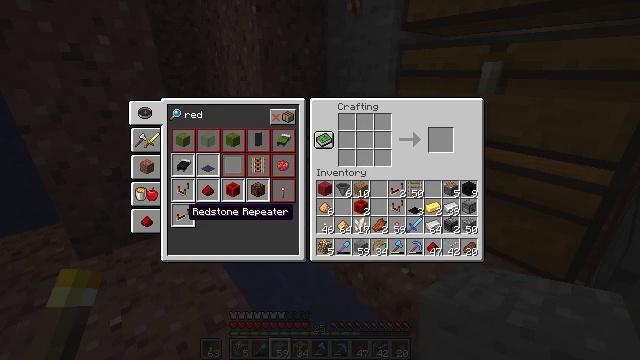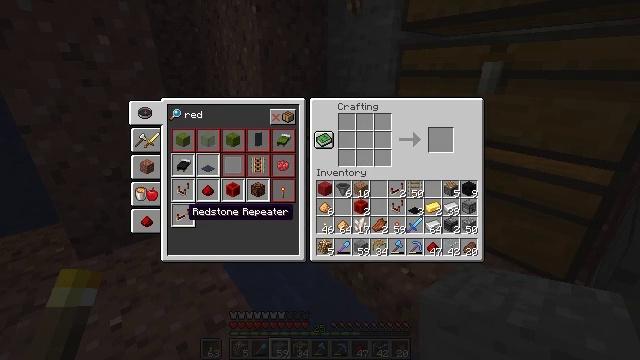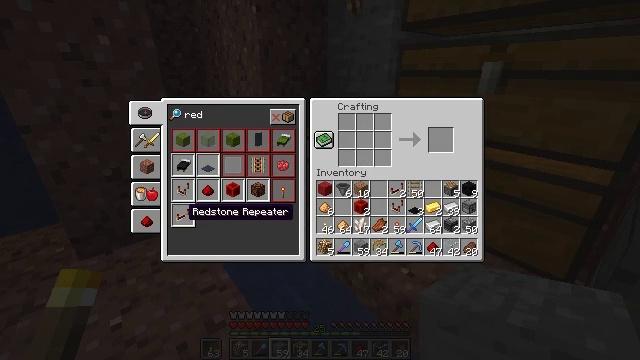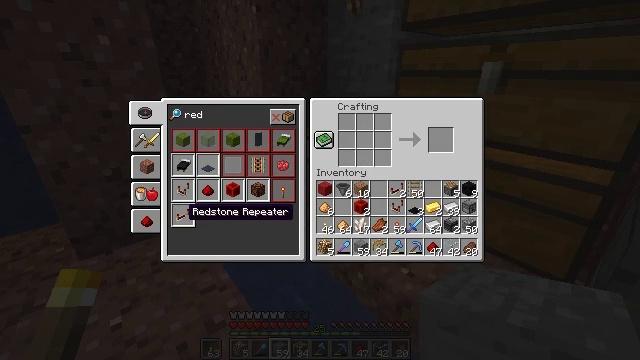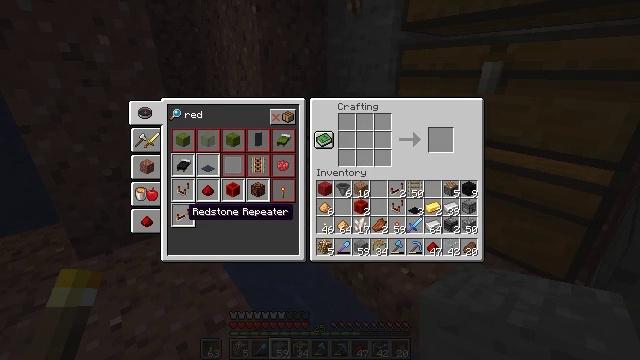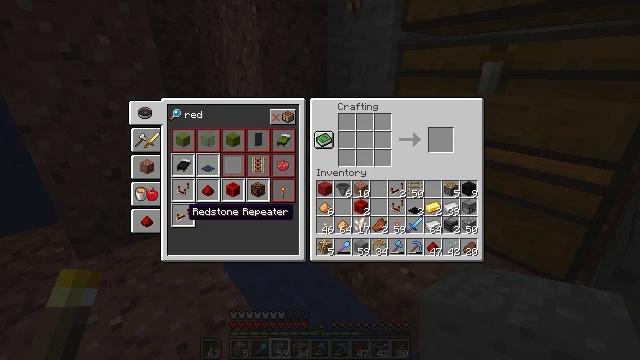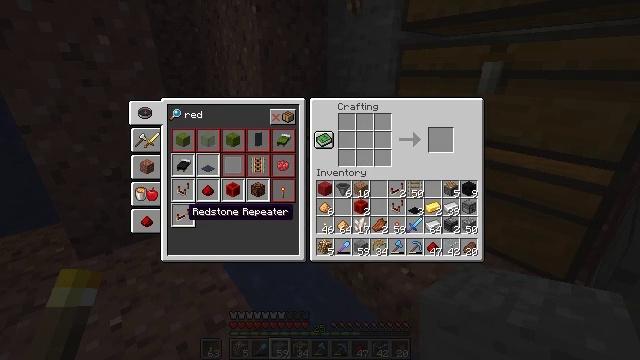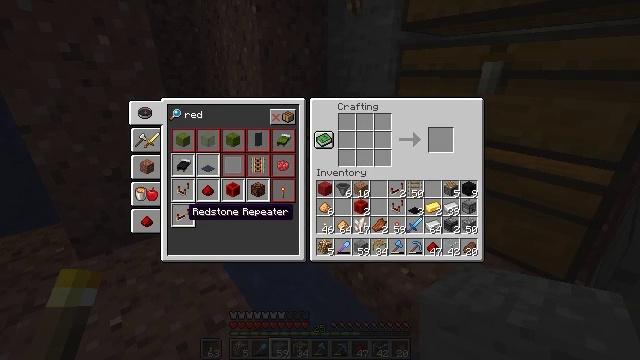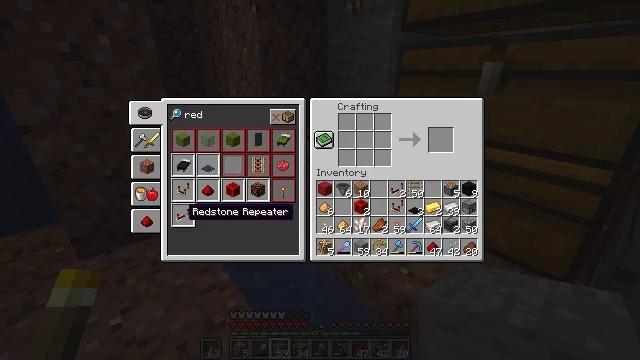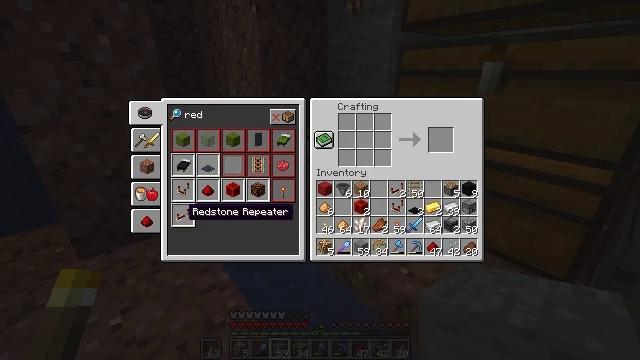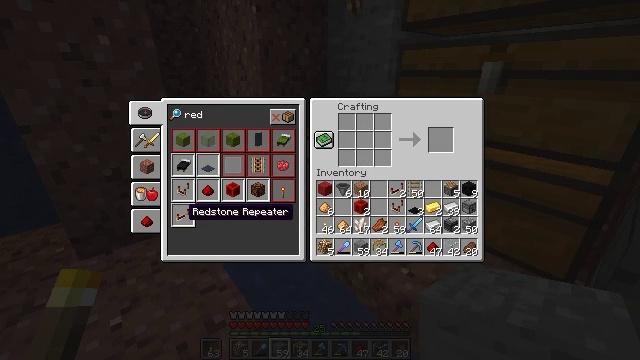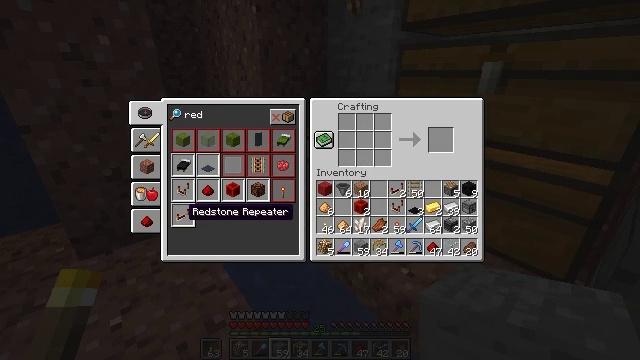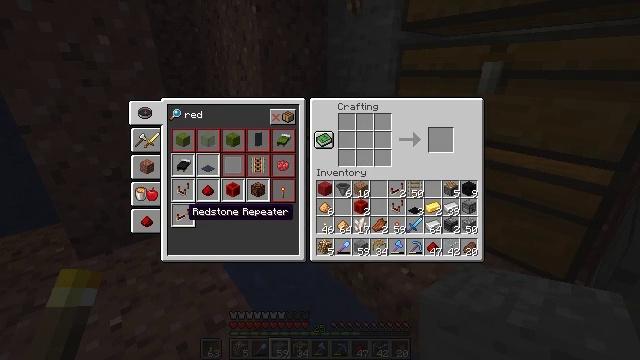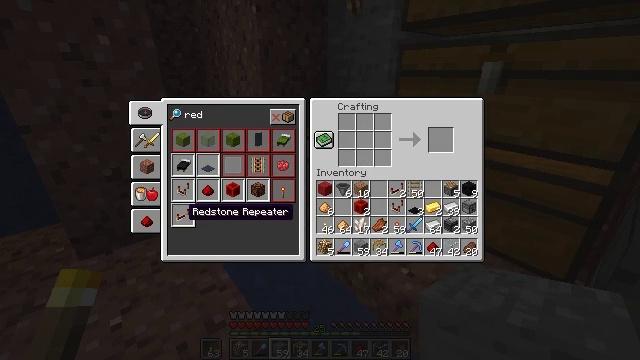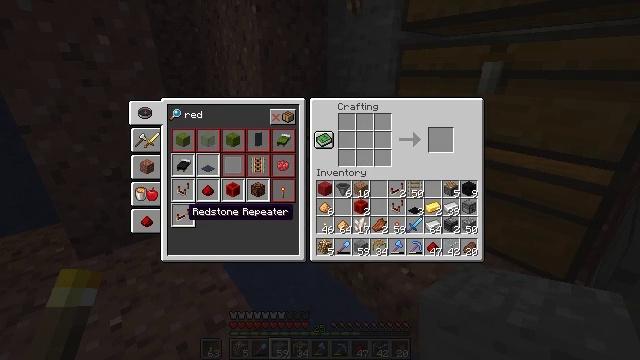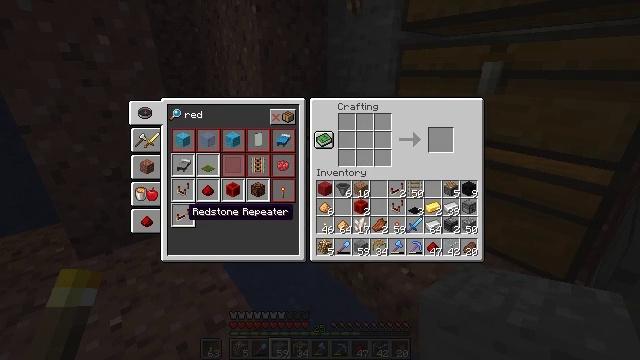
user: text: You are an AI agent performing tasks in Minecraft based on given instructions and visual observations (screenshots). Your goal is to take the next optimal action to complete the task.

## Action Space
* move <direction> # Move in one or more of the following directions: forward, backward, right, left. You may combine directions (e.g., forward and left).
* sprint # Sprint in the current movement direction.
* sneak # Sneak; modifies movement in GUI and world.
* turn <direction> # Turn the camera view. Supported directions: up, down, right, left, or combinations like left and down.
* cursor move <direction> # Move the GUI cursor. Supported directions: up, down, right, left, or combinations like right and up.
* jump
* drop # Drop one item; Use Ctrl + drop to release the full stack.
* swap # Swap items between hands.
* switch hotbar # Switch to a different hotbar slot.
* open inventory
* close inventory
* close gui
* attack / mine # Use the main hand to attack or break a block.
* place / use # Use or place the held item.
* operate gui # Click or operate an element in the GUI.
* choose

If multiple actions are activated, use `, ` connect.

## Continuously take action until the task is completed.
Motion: motion action
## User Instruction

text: Create a comparator with three redstone torches, three stones, and one nether quartz.
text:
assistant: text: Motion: no_op
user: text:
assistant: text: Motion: no_op
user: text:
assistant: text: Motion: no_op
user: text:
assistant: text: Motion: no_op
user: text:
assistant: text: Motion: no_op
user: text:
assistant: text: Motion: no_op
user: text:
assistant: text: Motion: no_op
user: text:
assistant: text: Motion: no_op
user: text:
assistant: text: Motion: no_op
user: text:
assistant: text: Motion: no_op
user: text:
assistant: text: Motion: no_op
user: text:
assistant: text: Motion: no_op
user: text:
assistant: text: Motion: no_op
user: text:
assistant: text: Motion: no_op
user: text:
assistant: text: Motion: no_op
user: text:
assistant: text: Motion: no_op
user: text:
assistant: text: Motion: no_op
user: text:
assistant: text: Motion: no_op
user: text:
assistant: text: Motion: no_op
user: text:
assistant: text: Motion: no_op
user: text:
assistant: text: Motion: no_op
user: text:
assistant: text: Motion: no_op
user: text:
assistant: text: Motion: cursor move right
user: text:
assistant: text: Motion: cursor move right and up
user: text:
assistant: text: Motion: cursor move right and up
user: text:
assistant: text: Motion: cursor move right
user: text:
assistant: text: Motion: no_op
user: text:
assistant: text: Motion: no_op
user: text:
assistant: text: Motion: cursor move right
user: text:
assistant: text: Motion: no_op